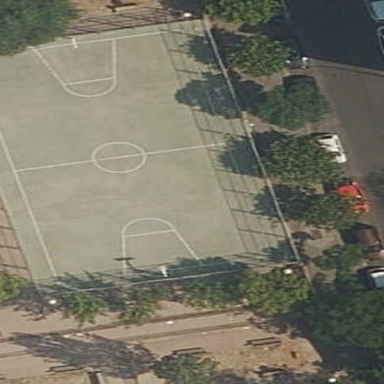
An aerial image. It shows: Basketball court in the leisure land pitch.